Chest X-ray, AP view. Patient: 54 years old, sex F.
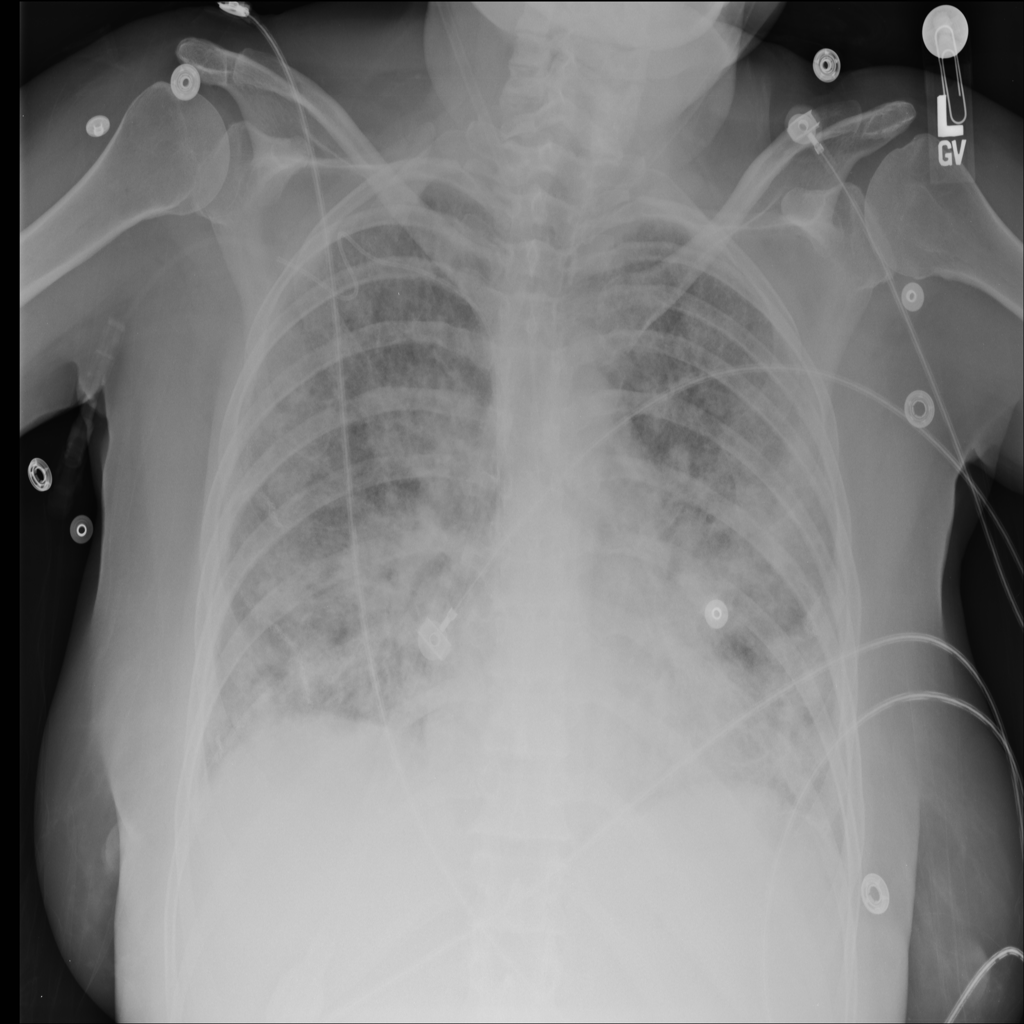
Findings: Consolidation, Edema